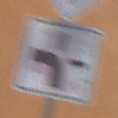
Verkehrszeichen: VerlaufVorfahrtsstrasse1
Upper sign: Vorfahrtsstrasse
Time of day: Midday
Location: Outdoor (Urban)
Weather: Overcast
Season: NotSpecified
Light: Natural